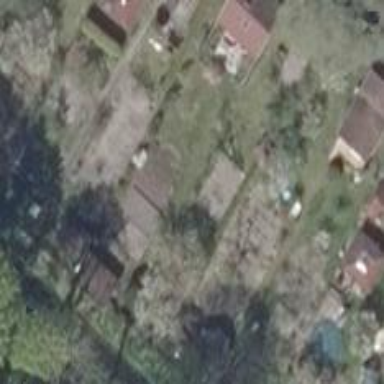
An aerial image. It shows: Plot in the allotments.